Question: This seems so simple it's embarrassing. However, the first question is when passing a value from the new ViewBag in MVC 3.0 (Razor) into a JavaScript block, is this the correct way to do it? And more importantly, where and how do you apply the proper string replacement code to prevent a single quote from becoming &#39 as in the resultant alert below?
Adding this into a single script block:
'''
alert('@ViewBag.str') // "Hi, how's it going?"
'''
Results in the following alert:

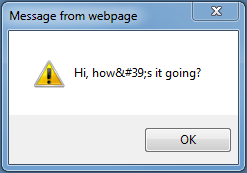
Answer: Razor will HTML encode everything, so to prevent the ' from being encoded to ''', you can use
'''
alert('@Html.Raw(ViewBag.str)');
'''
However, now you've got an actual ' in the middle of your string which causes a javascript error. To get around this, you can either wrap the alert string in double quotes (instead of single quotes), or escape the ' character. So, in your controller you would have
'''
ViewBag.str = "Hi, how\'s it going?";
'''